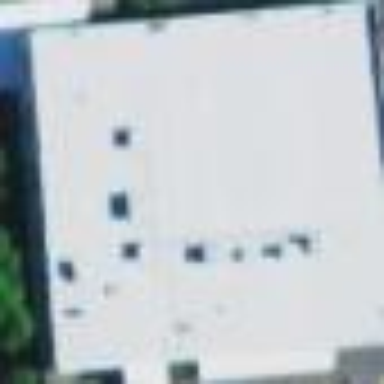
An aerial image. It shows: Building that houses fitness center.